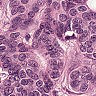
Metastatic tissue present: yes